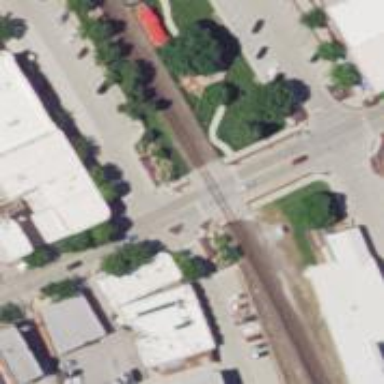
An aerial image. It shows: Railway crossing.